Question: Alright,
so i have a 3D world consisting of tiles which consist of 2 triangles. Now when i hover on one of these triangles i can get the 3 vertices and normal of it etc.
What i want to achieve is ,based on the vertices of the hovered blue triangle, to rotate it around the hypotenuse (the middle black line) or do something else? So that i can get the matching point (as show in the picture). Now i have the 4 vertices of the square and thus i can draw a square above it which overlays the 2 triangles.
I'm using threejs so i guess with a simple matrix rotation i should be able to do this, but i fail.

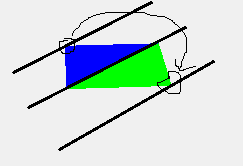
Answer: I think you should be able to do this if you know the 'Vector3' lets say 'v' of the black line like this:
'''
var axis = v.normalize();
var theta = Math.PI;
var matrix = new THREE.Matrix4().makeRotationAxis( axis, theta );
'''
and then apply this matrix to your triangle.
You can get vector 'v' by doing 'v = new THREE.Vector3().subVectors( a, b );' where a and b are points on the line.
In this <URL>' in the newer Three.js library.